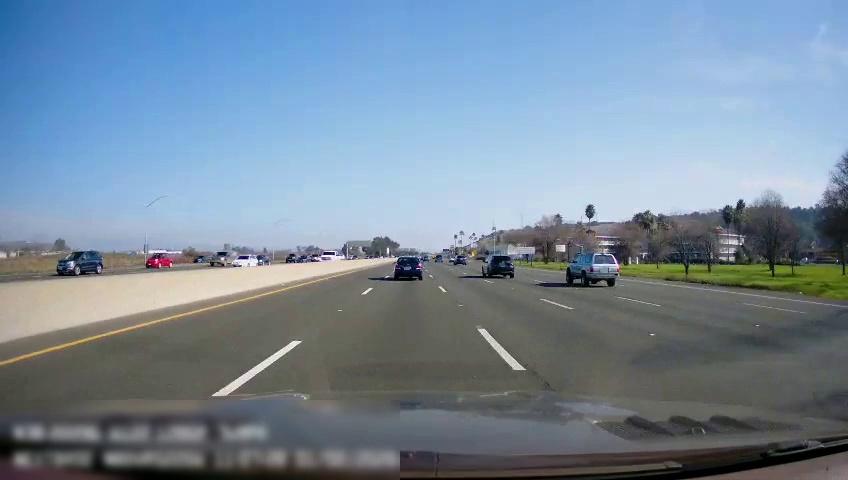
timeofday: Day
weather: Sunny
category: Drivable Space
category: Vehicles | SUV
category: Vehicles | SUV
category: Vehicles | SUV
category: Vehicles | SUV
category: Vehicles | SUV
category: Vehicles | Car
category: Vehicles | Car
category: Vehicles | Truck
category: Vehicles | Car
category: Vehicles | Car
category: Vehicles | Truck
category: Vehicles | Car
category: Vehicles | Car
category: Vehicles | Truck
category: Lanes | Alternate Lane
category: Lanes | Current Lane
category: Lanes | Current Lane
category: Lanes | Alternate Lane
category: Lanes | Alternate Lane
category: Lanes | Alternate Lane
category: Lanes | Alternate Lane
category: Traffic | Signs
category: Traffic | Signs
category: Traffic | Signs